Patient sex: F
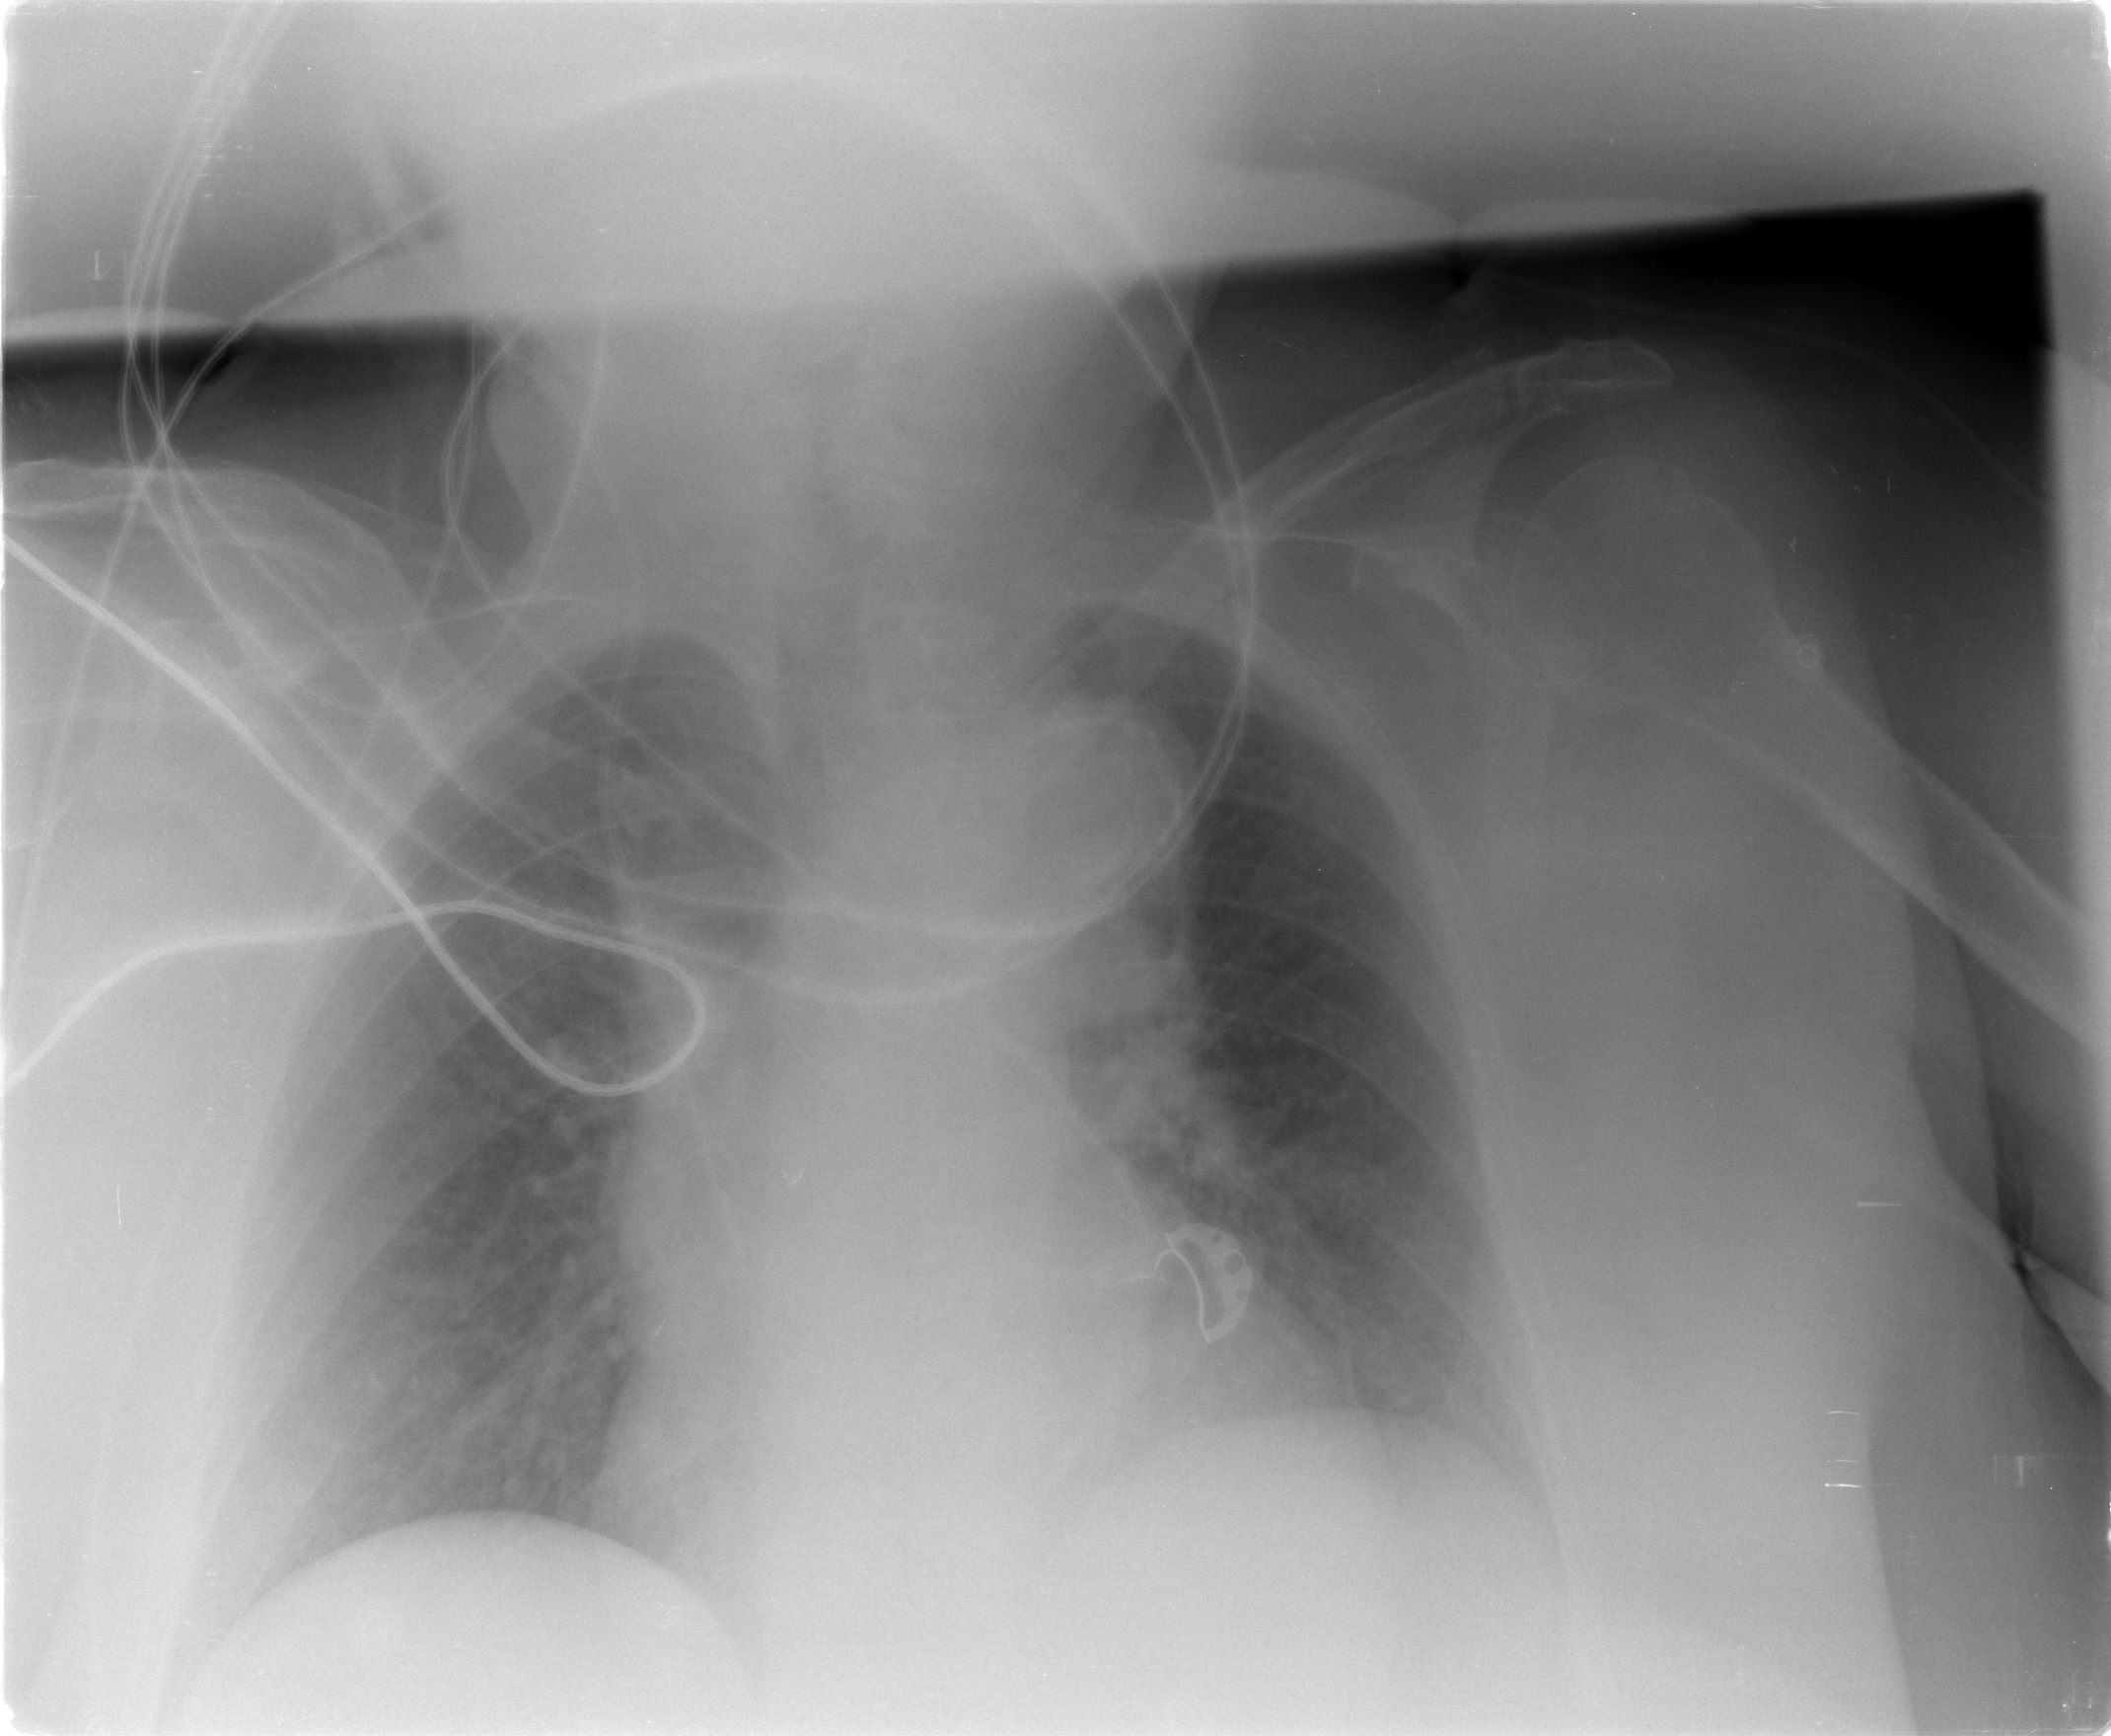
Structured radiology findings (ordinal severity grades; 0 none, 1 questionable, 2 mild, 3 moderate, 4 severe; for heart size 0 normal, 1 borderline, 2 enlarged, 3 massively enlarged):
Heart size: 2
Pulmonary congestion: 1
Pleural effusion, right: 0
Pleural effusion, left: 0
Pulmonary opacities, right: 0
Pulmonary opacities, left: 0
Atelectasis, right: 0
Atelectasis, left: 0